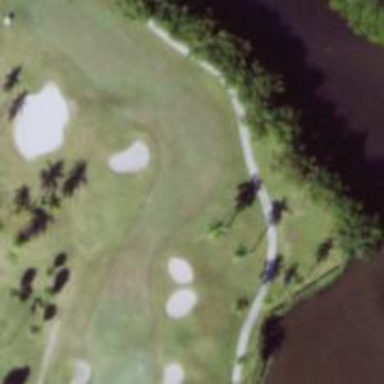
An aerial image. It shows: Golf hole.